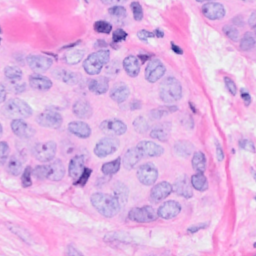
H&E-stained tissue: Breast